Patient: sex M, age 63
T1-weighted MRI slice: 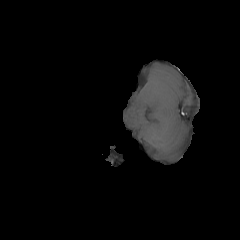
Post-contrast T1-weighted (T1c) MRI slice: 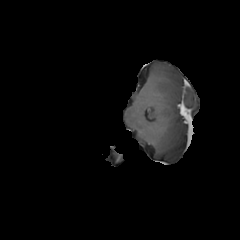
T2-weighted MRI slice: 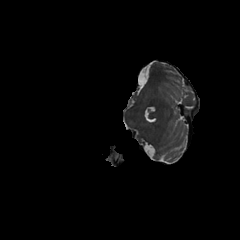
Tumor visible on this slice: no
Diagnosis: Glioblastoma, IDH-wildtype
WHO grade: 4